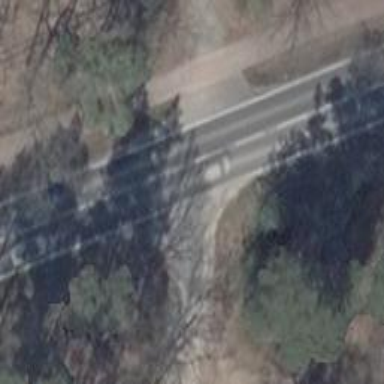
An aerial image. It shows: Secondary road with asphalt surface.